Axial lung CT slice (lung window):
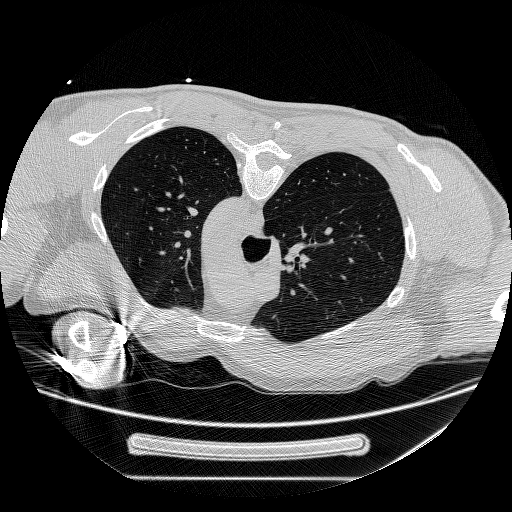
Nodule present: no